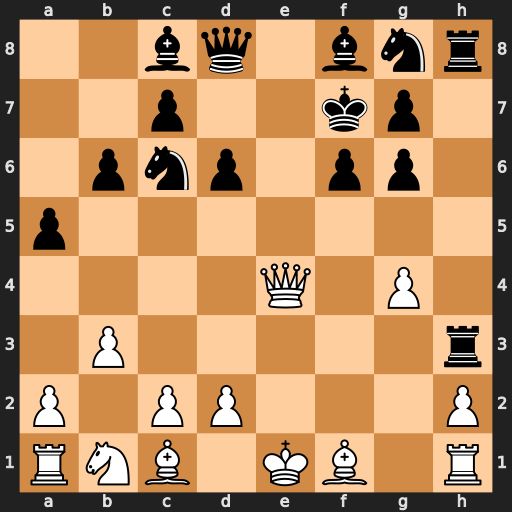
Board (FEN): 2bq1bnr/2p2kp1/1pnp1pp1/p7/4Q1P1/1P5r/P1PP3P/RNB1KB1R
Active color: w
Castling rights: KQ
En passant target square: -
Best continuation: Bc4+ d5 Bxd5+ Qxd5 Qxd5+